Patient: sex M, age 38
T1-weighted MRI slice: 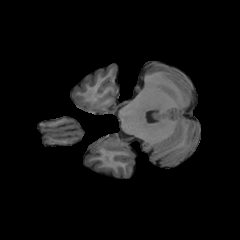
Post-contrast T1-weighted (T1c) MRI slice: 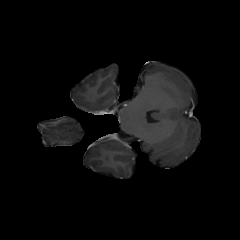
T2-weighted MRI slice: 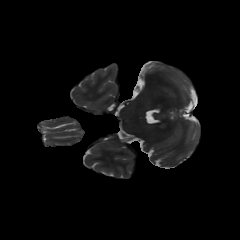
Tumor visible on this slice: no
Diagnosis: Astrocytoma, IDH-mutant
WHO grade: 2